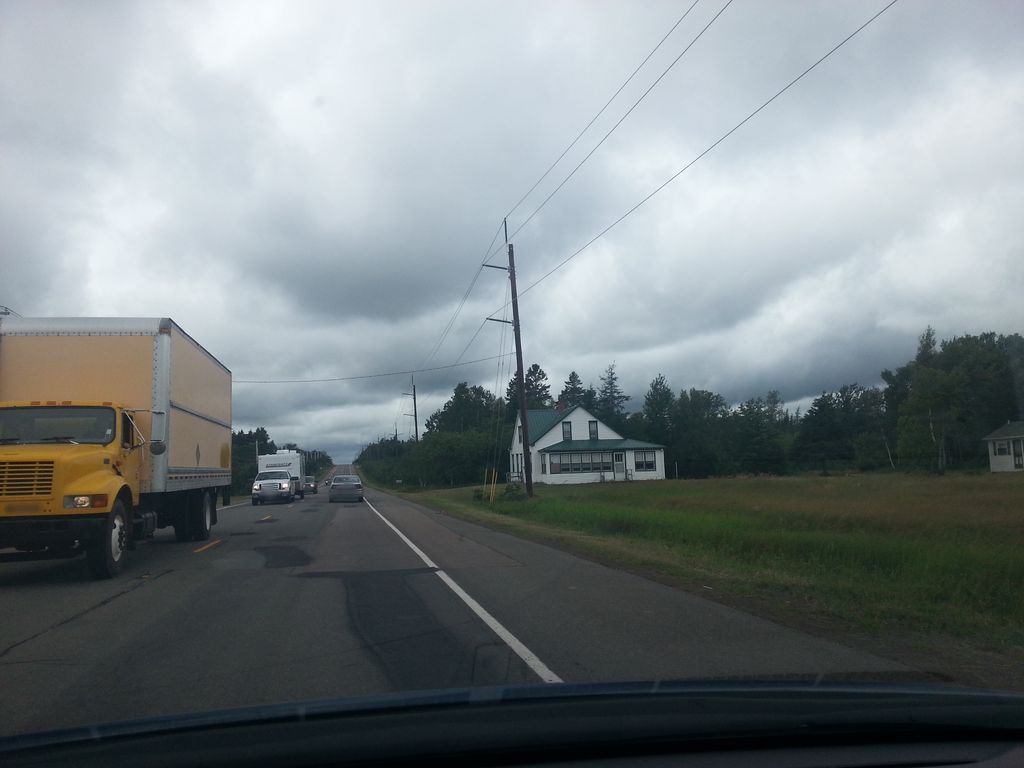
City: charlottetown